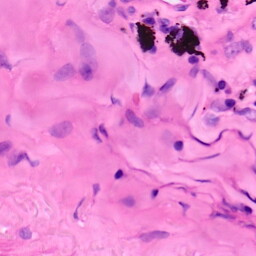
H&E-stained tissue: Lung